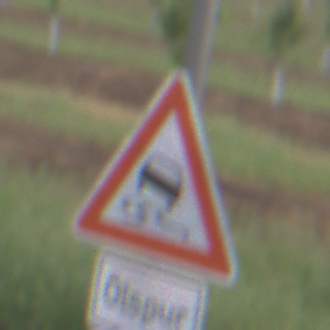
Verkehrszeichen: SchleuderOderRutschgefahr
Zusatzzeichen unten: HinweiseAufGefahrenDurchVerbaleAngabe1
Umgebung: Outdoor, Nature
Tageszeit: SunriseSunset
Wetter: PartlyCloudy
Licht: Natural
Jahreszeit: NotSpecified
Kontrast: LowContrast